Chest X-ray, PA view. Patient: 50 years old, sex M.
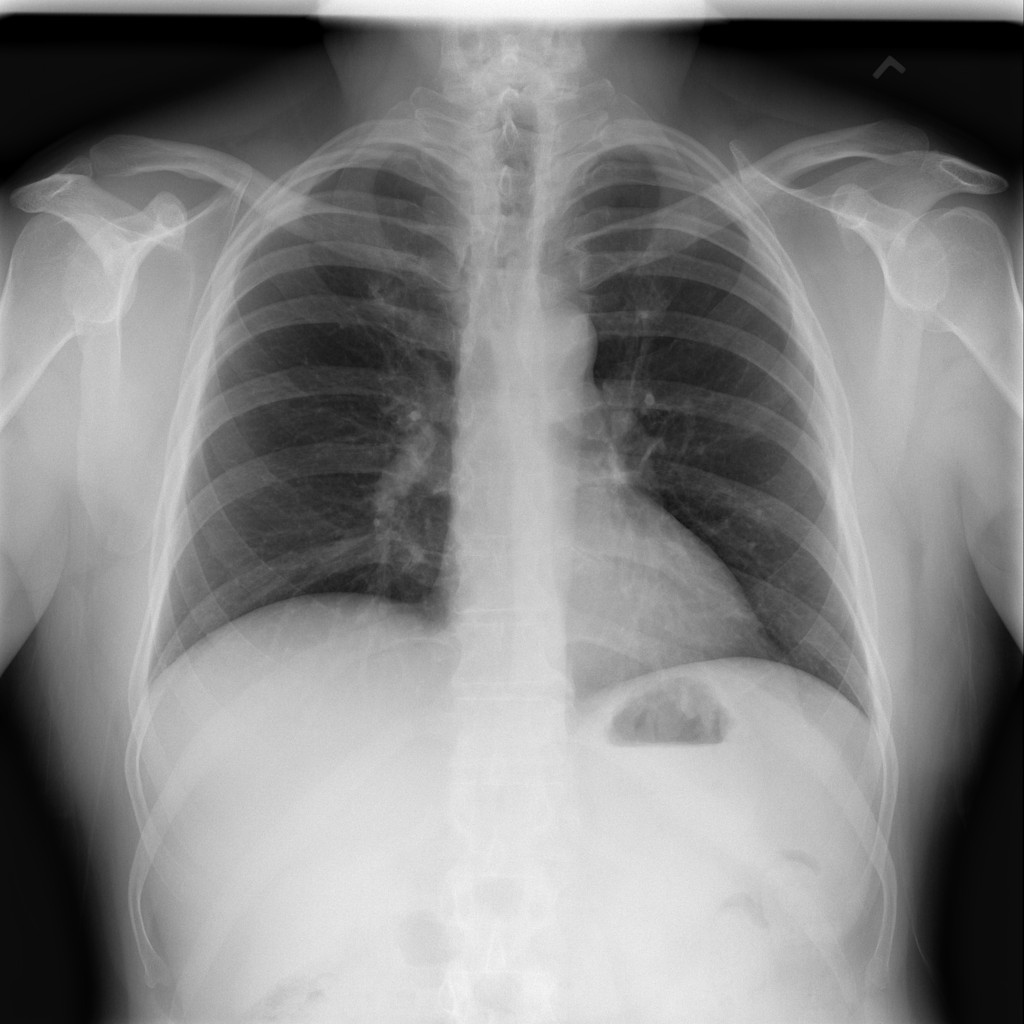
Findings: No Finding